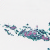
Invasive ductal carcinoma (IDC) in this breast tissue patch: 0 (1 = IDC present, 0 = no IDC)